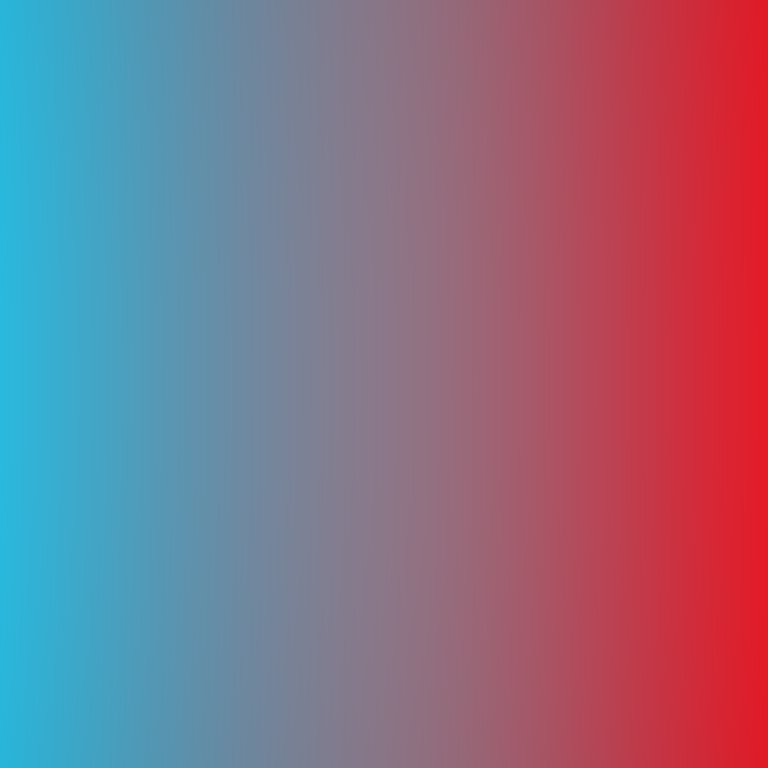
Abstract light effect, smooth gradient from cool blue to warm red, balanced atmosphere, soft blend, no room, no furniture, no objects.